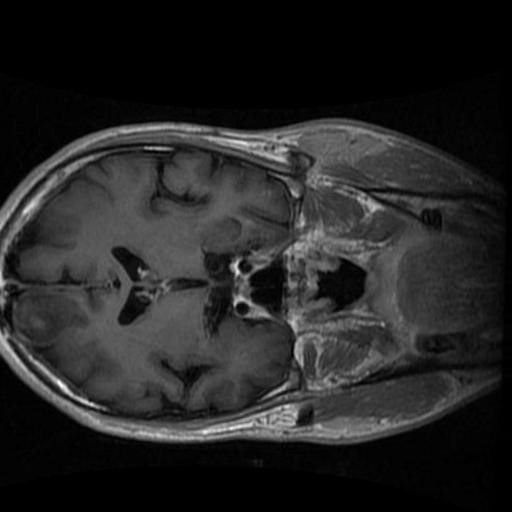
Label: brain_glioma